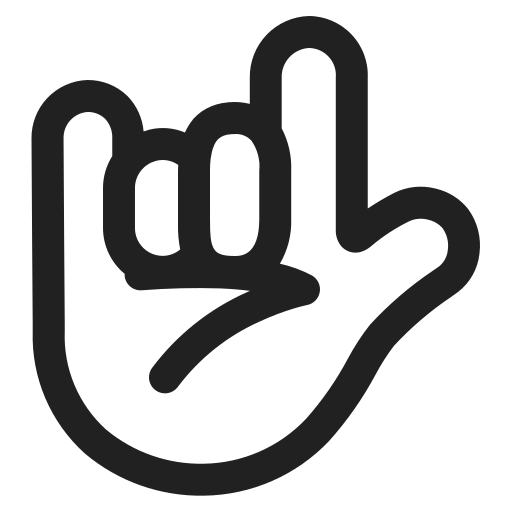
love you gesture high contrast default